Question: Little confused about the message from Analyze command in Xcode 4.2. It complains about the instance variable activityView.

Analyze tool complains on [self startRefresh:NULL] line about potential leak of activityView.
1. activityView is an instance variable, and is synthesized
2. I am releasing activityView in dealloc()
3. Per my understanding, when the setter is used (implicitly via self.activityView), the previous value is released, right?
So, I how should I read the warning from the Analyze tool? Or what changes do I need?
Thx.
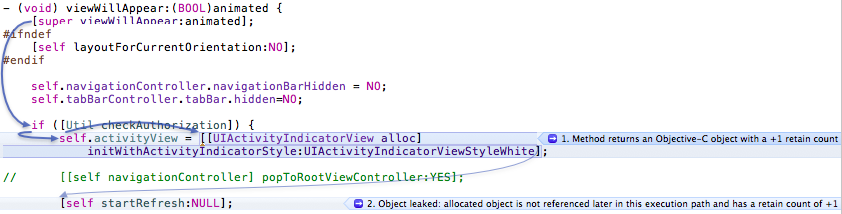
Answer: Assuming the @property has the retain attribute, the setter will retain this new activity view, so you are still responsible for the +1 count from the alloc/init.
So you can do something like this:
'''
self.activityView = [[[UIActivityIndicatorView alloc] initWithActivityIndicatorStyle:UIActivityIndicatorViewStyleWhite] autorelease];
'''
Just autorelease the new instance to balance out the alloc/init.
The analyzer isn't warning you about the previous value of activityView. It's warning you about the new instance, which effectively has a +2 retain count after your alloc/init and the @property (retain).